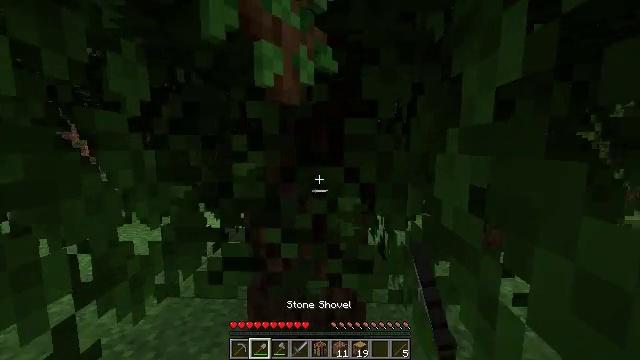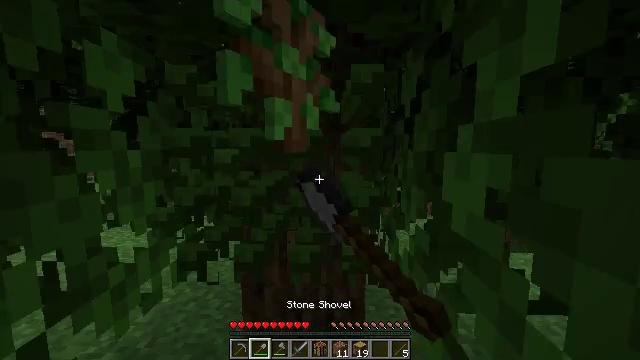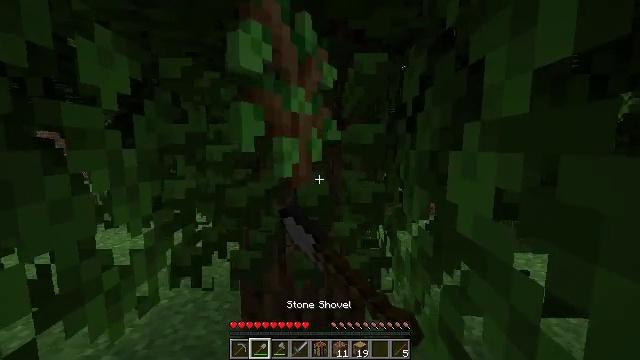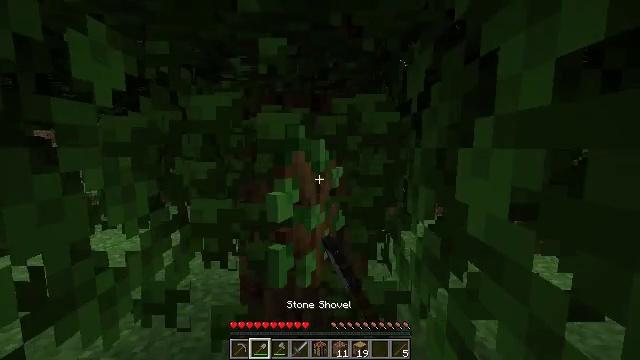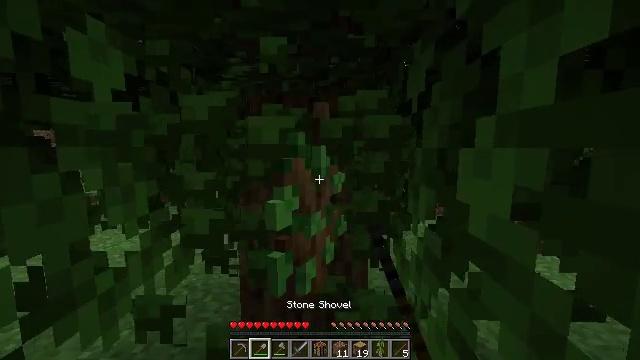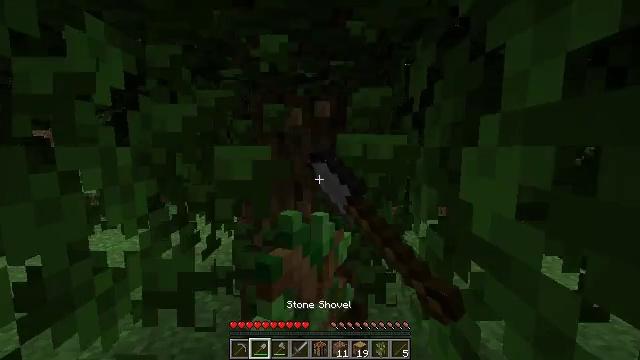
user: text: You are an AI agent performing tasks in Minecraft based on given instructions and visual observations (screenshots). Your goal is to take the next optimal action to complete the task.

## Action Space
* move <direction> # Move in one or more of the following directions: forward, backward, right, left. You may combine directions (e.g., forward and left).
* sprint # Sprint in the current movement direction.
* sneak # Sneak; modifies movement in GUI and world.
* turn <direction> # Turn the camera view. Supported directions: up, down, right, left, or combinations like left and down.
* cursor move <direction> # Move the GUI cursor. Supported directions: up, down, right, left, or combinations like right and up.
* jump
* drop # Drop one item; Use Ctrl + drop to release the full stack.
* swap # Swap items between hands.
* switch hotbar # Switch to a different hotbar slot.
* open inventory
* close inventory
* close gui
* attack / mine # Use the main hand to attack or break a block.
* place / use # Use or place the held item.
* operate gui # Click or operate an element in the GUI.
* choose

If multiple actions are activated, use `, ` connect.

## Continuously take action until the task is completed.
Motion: motion action
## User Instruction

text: Mine oak leaves.
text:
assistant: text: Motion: attack / mine
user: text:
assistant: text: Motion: attack / mine
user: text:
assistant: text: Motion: attack / mine
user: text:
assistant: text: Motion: attack / mine
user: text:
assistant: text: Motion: attack / mine
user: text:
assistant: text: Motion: attack / mine